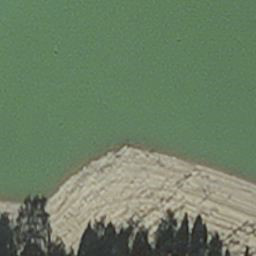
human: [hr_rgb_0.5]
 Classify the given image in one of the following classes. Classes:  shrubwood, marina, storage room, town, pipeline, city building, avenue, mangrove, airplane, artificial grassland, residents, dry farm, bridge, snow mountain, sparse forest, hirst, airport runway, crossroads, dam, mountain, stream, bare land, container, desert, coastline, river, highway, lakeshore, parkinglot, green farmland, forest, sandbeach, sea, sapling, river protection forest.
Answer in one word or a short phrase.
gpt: hirst